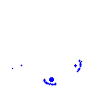
Particle: pion